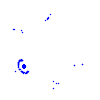
Particle: pion